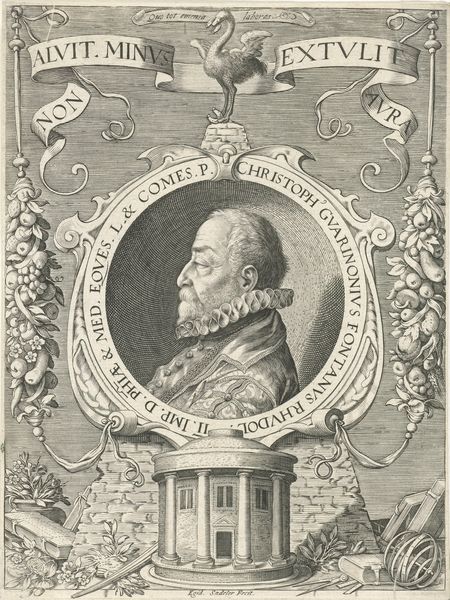
Titel: Portret van Christoph Guarinonius Fontanus
Künstler: Aegidius Sadeler
Standort: Amsterdam
Institution: Rijksmuseum
Schlagwörter: mann, vogel, fenster, nase, profil, säule, säulen, zeichnung, obst, tier, bart, band, kragen, rahmen, steine, porträt, girlande, pflanze, kreis, rund, frucht, früchte, schrift, mauer, grafik, strauss, stufen, knöpfe, fugen, buch, medaillon, druck, stich, flamingo, topfpflanze, tempel, pavillon, globus, latein, schriftband, storch, christoph, medailon, bücker, krauskragen, pegode